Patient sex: F
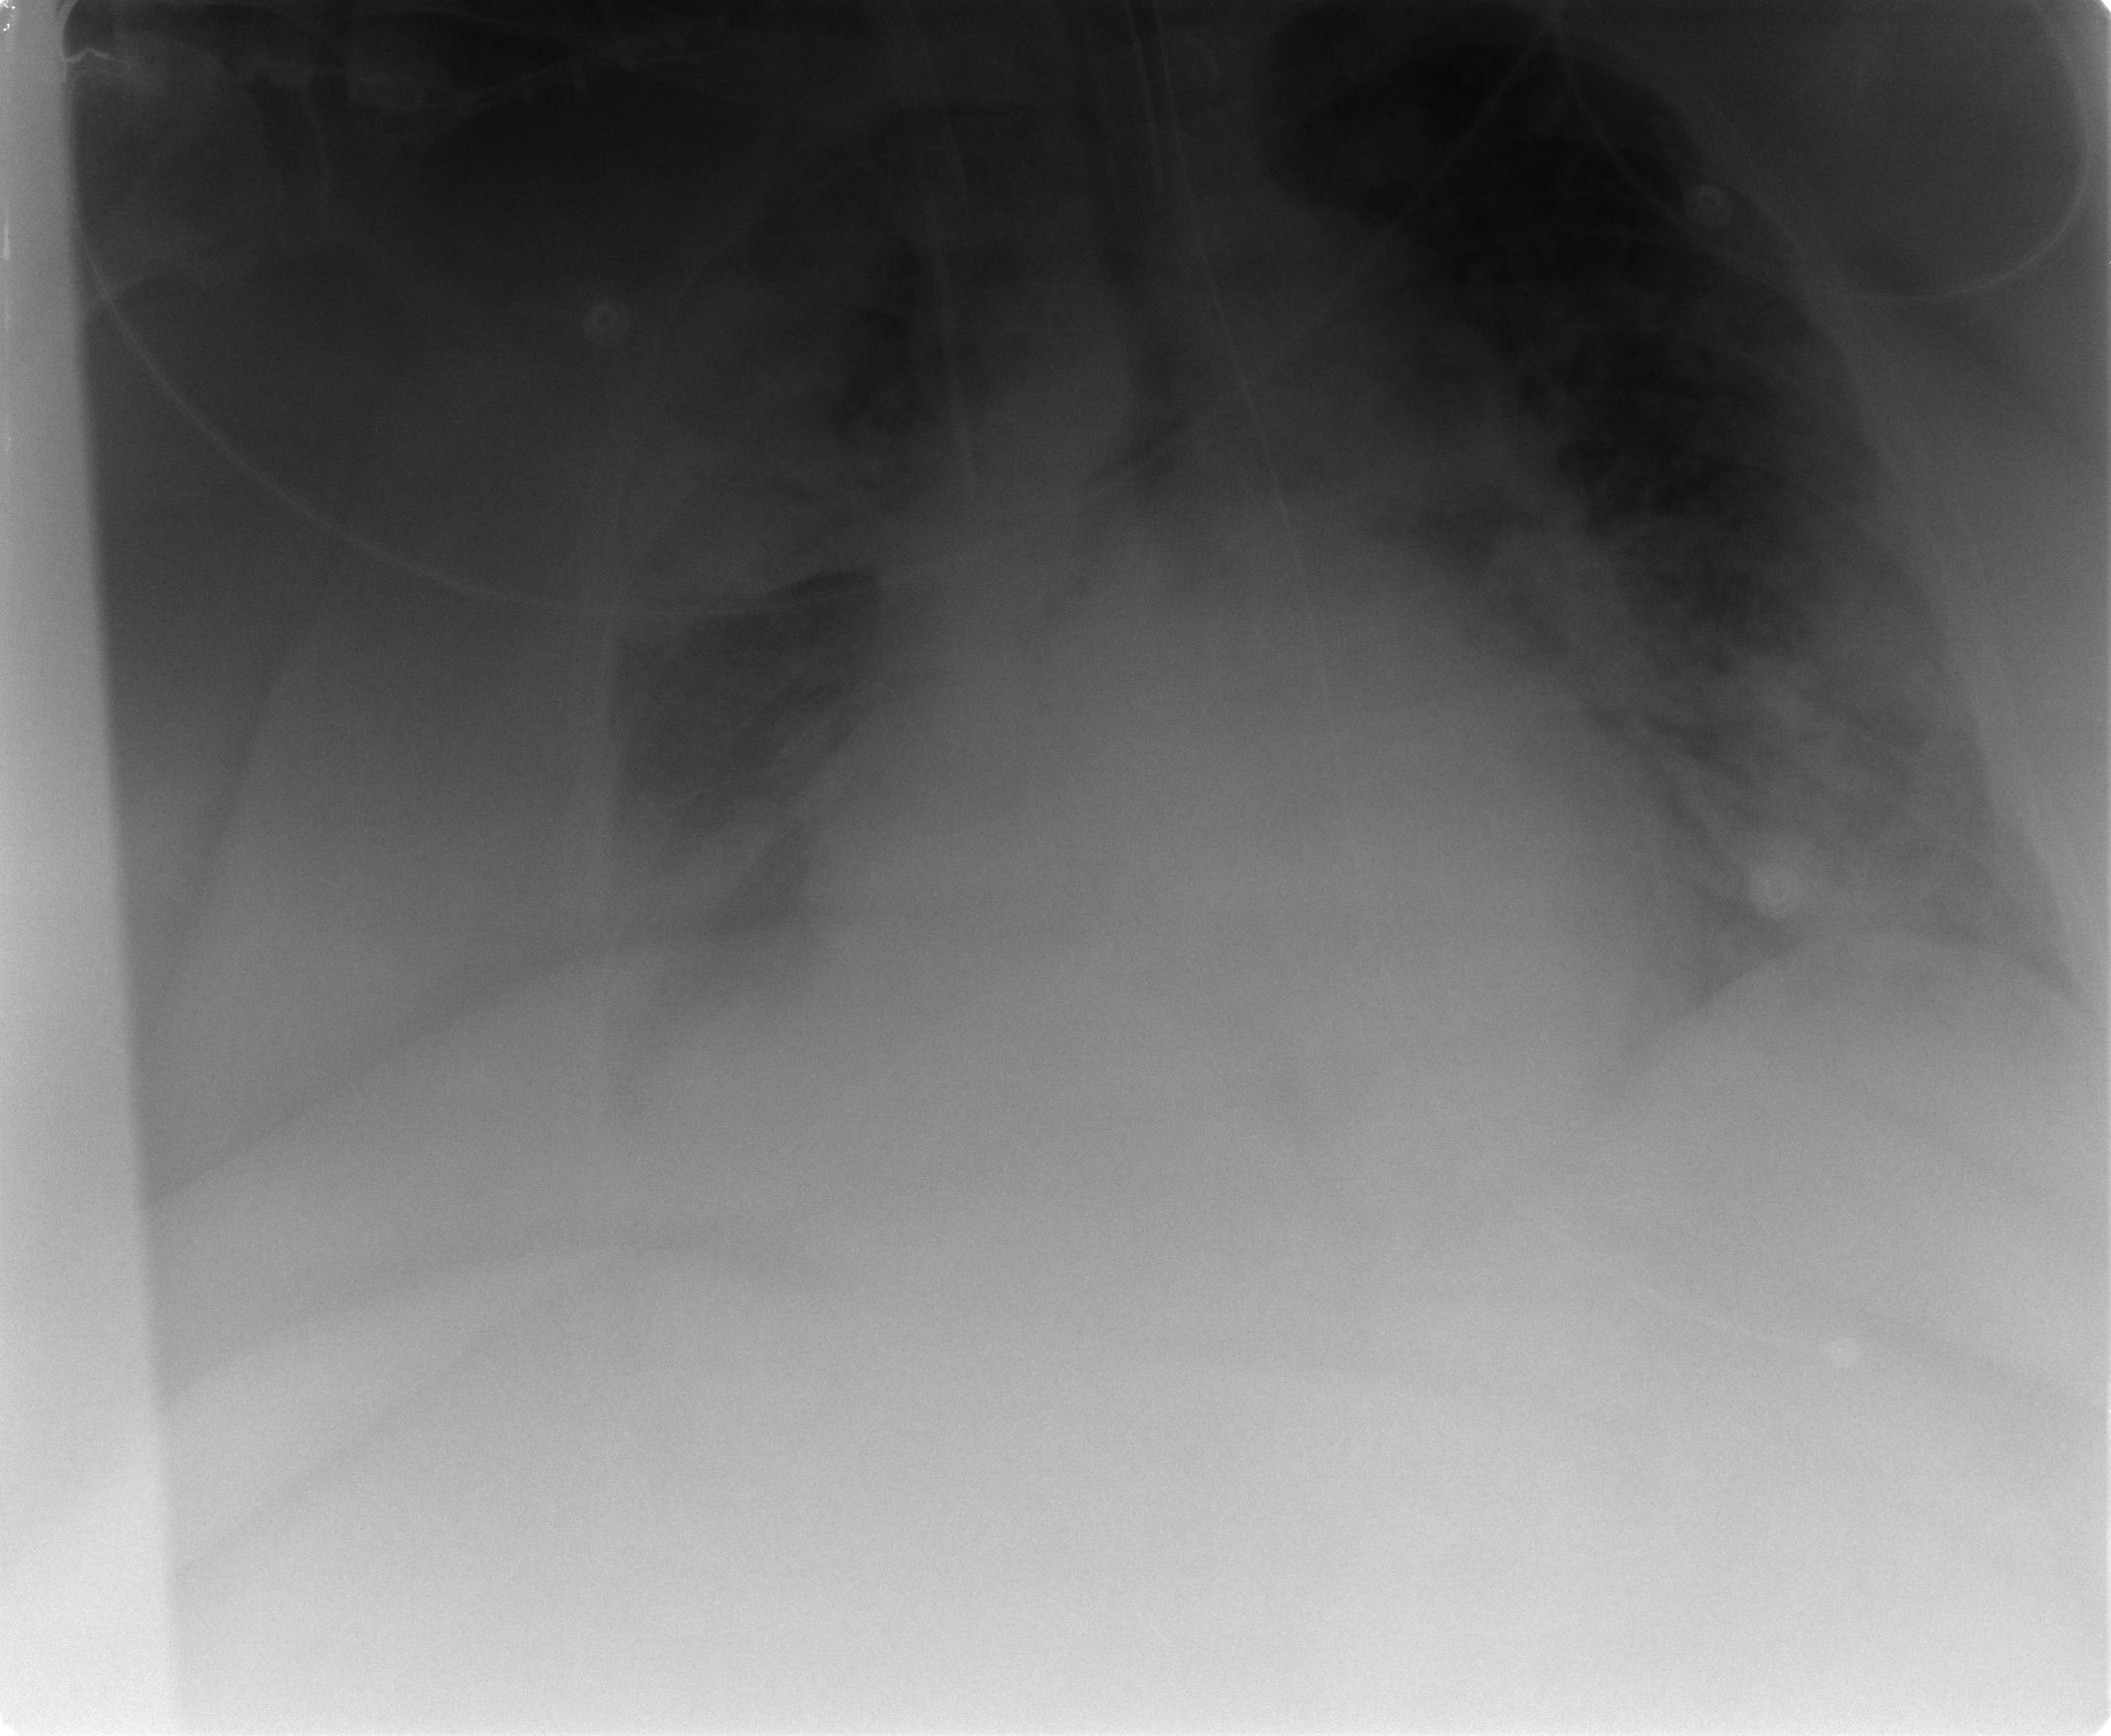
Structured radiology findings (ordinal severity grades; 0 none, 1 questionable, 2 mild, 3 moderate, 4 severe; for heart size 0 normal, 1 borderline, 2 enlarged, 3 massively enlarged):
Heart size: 2
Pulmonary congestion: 3
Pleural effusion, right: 1
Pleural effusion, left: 1
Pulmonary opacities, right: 4
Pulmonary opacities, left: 4
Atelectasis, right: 2
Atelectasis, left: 2